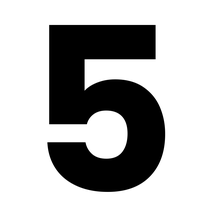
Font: Poppins-Bold